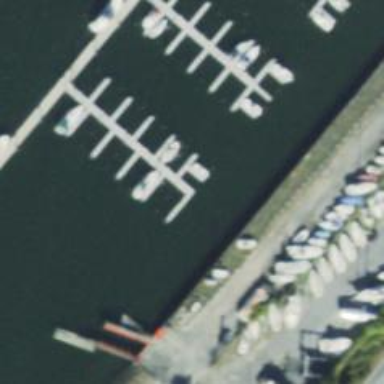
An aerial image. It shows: Pier with mooring facilities.